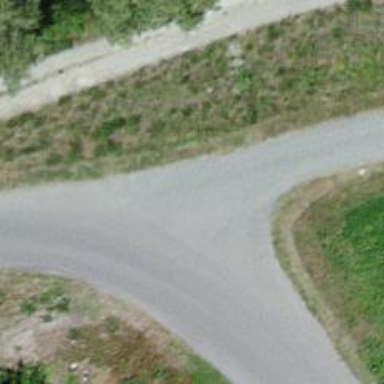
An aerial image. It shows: Asphalt track with grade1 quality.